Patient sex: M
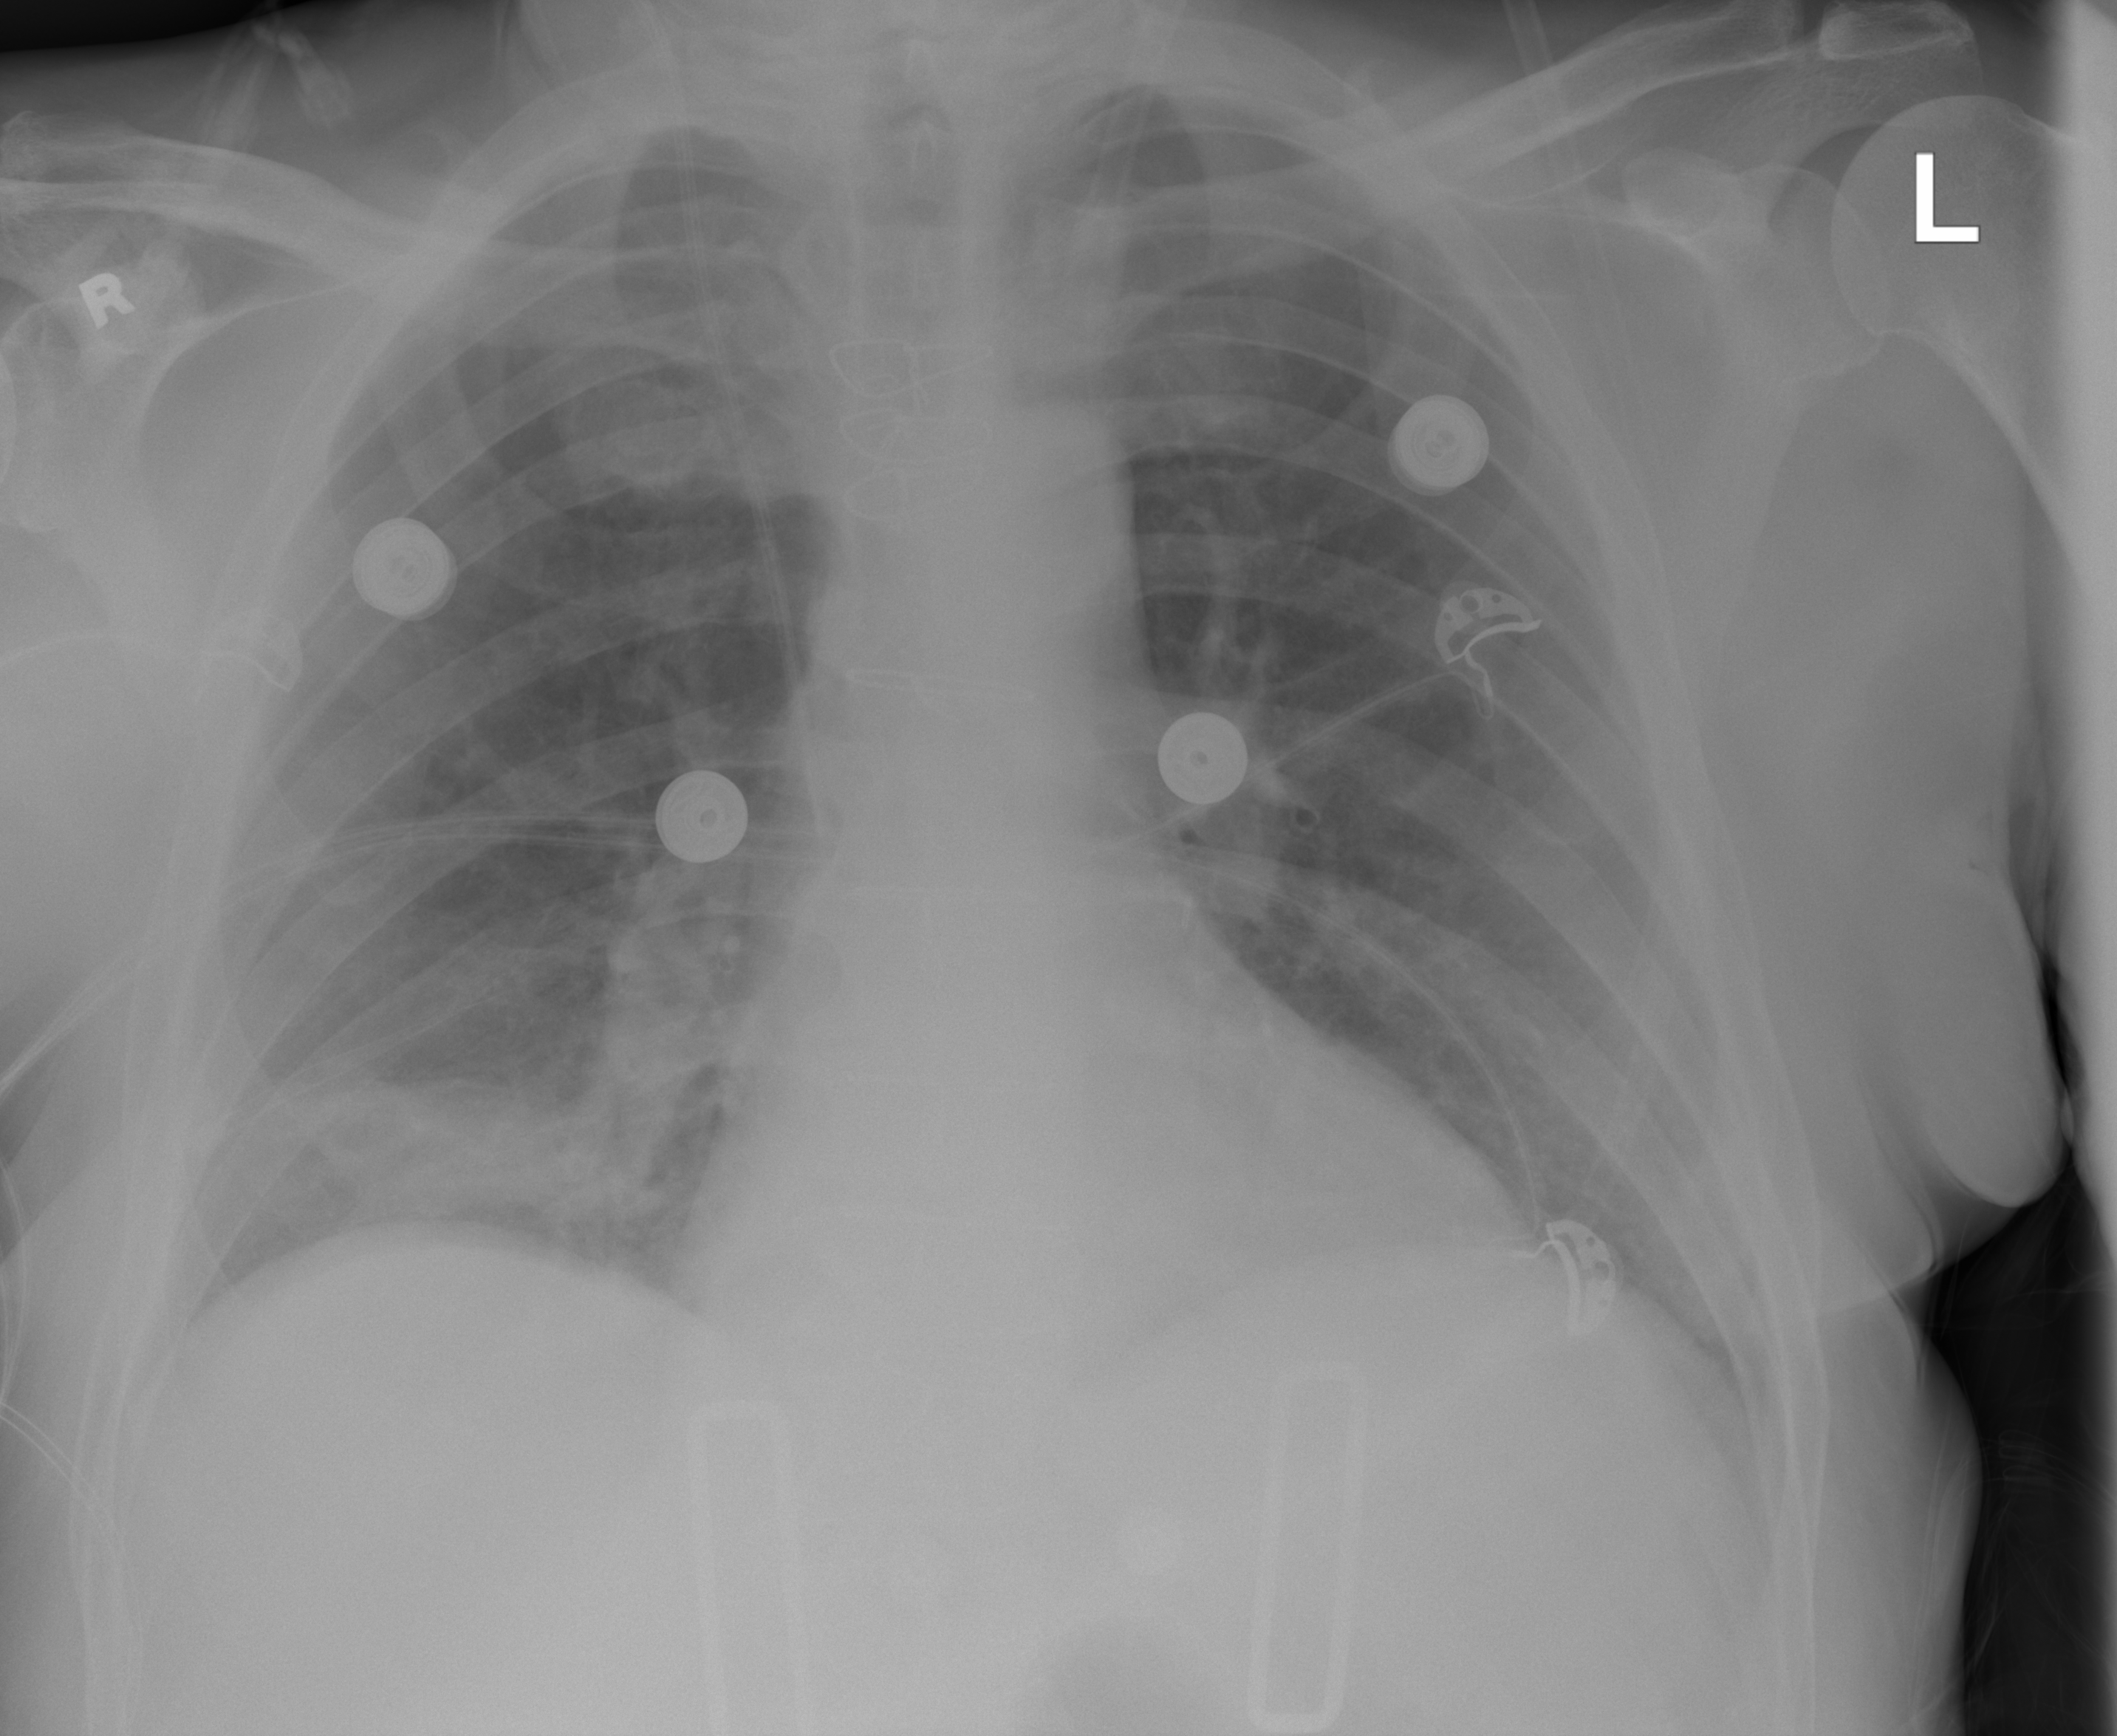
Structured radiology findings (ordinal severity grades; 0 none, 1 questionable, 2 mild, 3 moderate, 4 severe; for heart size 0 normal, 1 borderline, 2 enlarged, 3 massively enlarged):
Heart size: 2
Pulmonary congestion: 1
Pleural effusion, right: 1
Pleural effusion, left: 0
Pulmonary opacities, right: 2
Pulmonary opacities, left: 0
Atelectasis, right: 2
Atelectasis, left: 0